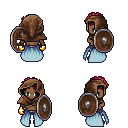
a pixel art fantasy rpg character, female body template, human, dark skin, overskirt, metal pants, ruby red curly afro hairstyle, cloth hood, gold gloves, maroon shoes, shield, four views (front, back, left, right), 2x2 character sprite sheet, small pixel art, hard edges, no anti-aliasing